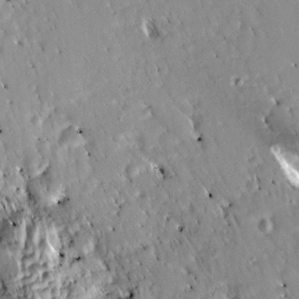
Label: non_frost